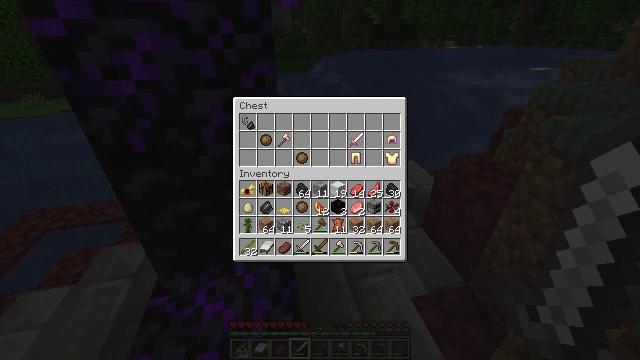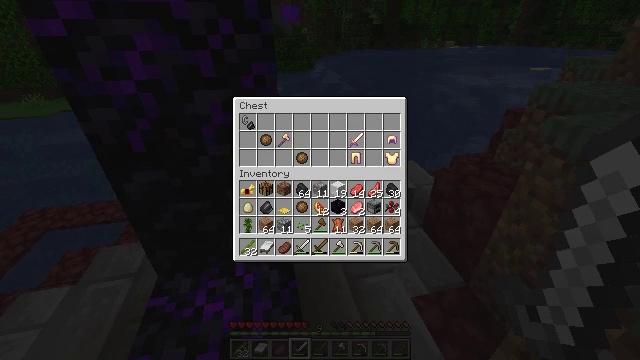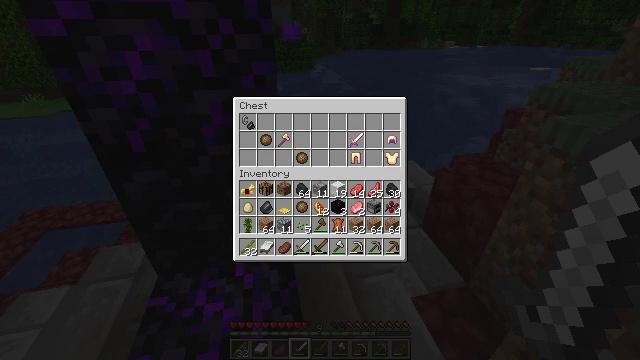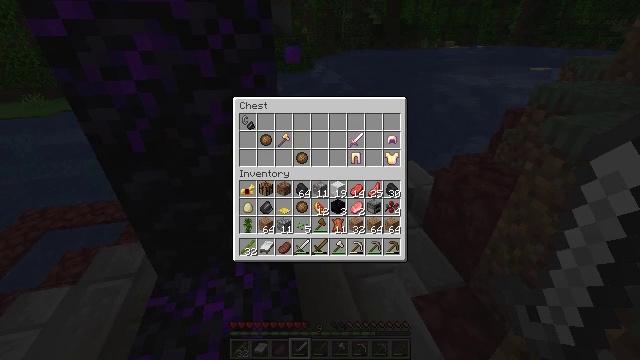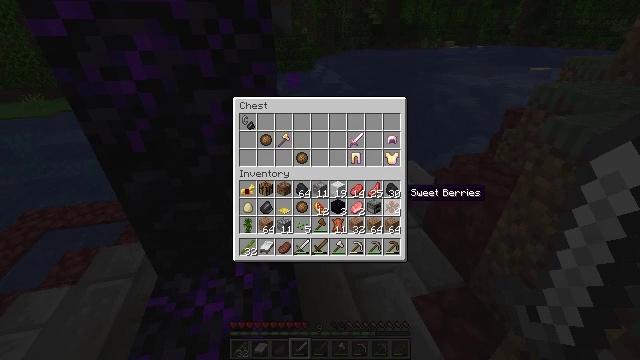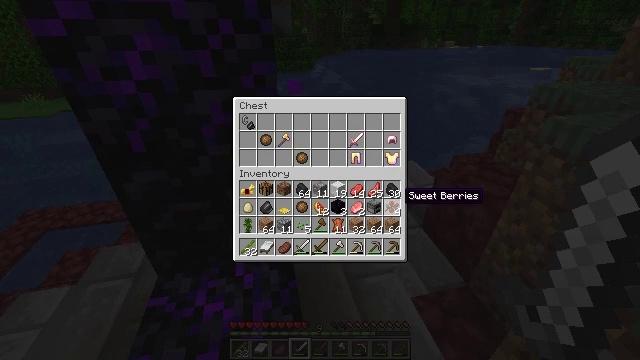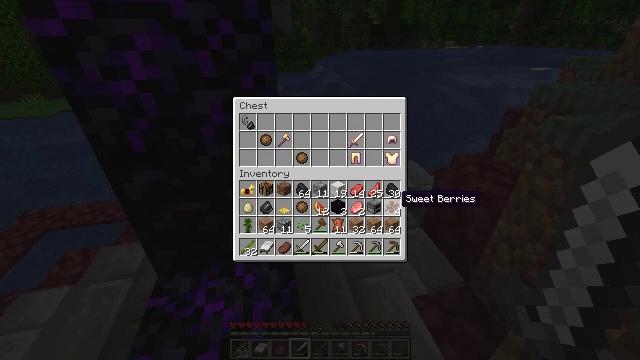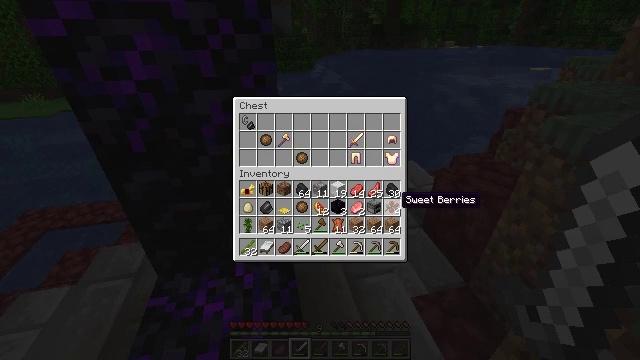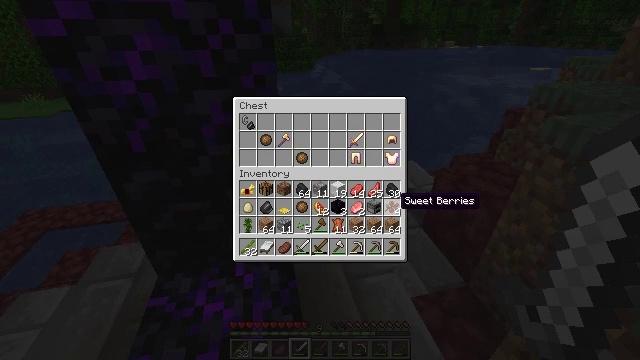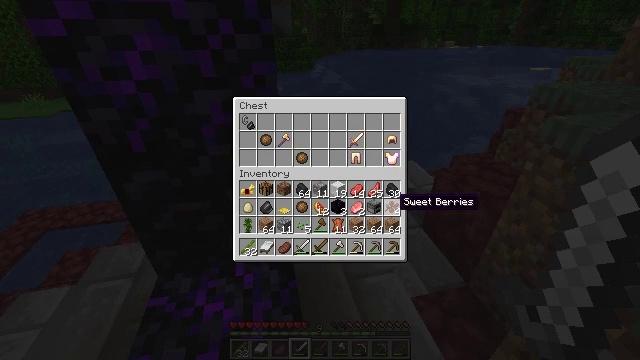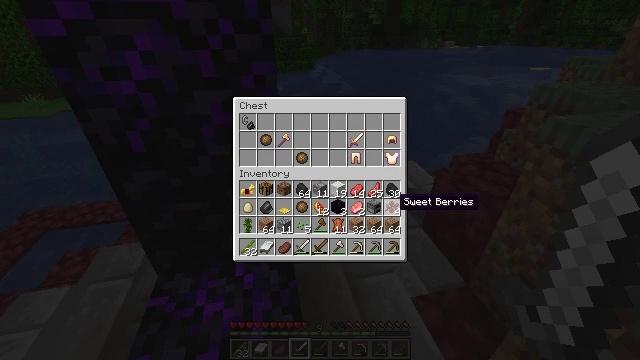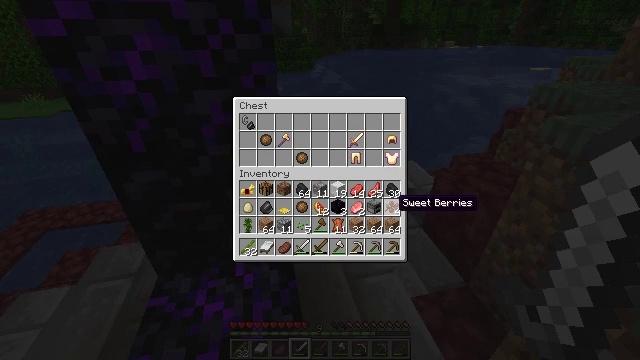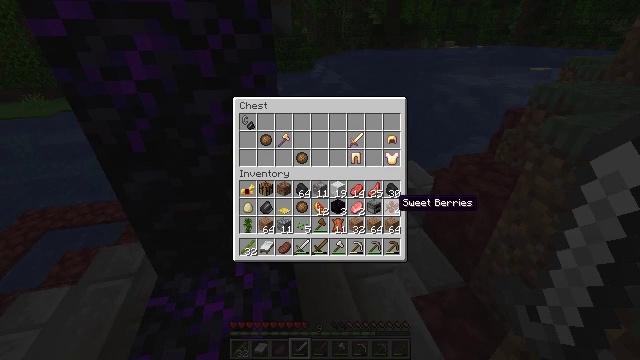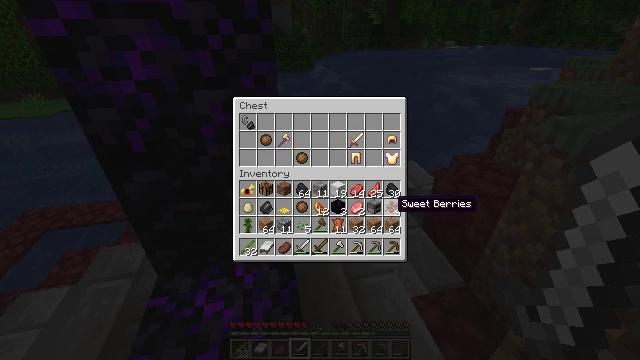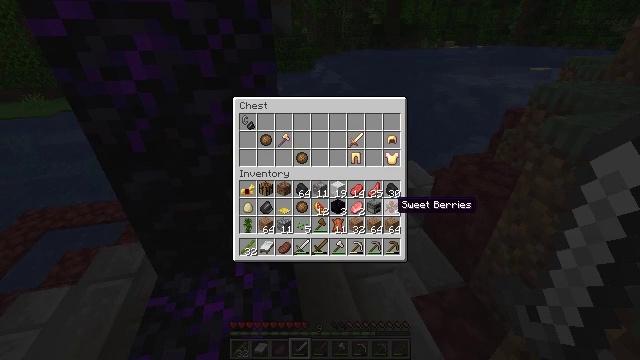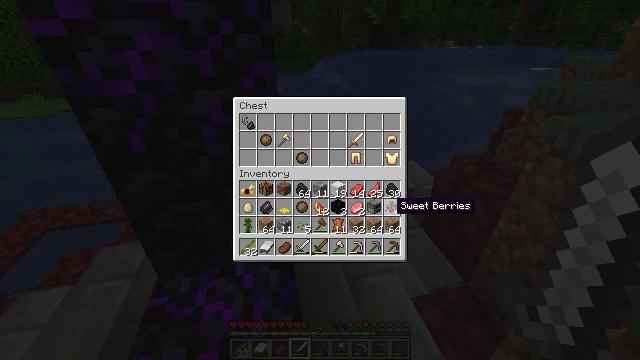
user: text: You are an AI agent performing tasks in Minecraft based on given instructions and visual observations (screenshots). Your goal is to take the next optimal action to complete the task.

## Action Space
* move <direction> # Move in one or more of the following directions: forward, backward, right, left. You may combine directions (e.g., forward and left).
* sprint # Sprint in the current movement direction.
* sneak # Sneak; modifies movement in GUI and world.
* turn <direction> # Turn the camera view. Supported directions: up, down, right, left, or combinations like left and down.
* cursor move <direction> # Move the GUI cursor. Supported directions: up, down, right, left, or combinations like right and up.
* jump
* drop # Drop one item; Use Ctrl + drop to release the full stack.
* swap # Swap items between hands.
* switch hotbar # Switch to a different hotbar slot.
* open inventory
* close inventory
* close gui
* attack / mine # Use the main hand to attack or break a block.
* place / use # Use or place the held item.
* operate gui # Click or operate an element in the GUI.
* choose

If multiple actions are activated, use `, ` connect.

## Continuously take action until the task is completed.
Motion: motion action
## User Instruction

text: Dig up the grass block for dirt.
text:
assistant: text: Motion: no_op
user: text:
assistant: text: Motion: cursor move down
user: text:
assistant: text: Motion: cursor move down
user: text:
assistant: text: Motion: cursor move left and down
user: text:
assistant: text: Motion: no_op
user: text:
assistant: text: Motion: no_op
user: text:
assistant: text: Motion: no_op
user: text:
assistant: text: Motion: no_op
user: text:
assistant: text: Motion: no_op
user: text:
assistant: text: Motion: no_op
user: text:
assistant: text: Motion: no_op
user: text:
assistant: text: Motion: no_op
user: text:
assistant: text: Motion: no_op
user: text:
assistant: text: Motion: no_op
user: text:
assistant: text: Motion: no_op
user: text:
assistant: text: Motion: no_op
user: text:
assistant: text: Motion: no_op
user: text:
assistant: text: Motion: no_op
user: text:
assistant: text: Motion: no_op
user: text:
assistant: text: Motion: no_op
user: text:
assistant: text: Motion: no_op
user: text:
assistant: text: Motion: no_op
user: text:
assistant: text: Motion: no_op
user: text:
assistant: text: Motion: no_op
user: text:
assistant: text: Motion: no_op
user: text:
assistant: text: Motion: no_op
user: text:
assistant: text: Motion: no_op
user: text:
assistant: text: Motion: no_op
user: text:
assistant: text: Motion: no_op
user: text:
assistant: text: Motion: no_op